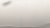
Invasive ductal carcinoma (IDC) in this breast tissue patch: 0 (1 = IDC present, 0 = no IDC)